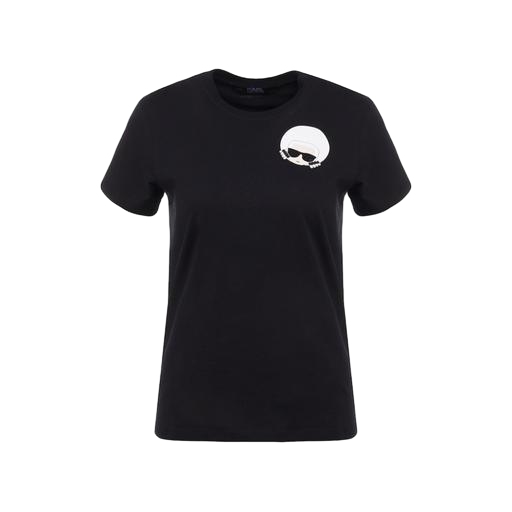
short sleeves black face logo, black studded skull boyfriend t-shirt, women's black heart logo t-shirt, white background